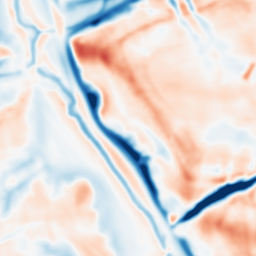
Category: multiscale
Decomposition family: dog
Decomposition parameters: sigma_low: 2
sigma_high: 10
Upsampling method: bilinear
Upsampling parameters: scale: 8
Upsampling scale: 8